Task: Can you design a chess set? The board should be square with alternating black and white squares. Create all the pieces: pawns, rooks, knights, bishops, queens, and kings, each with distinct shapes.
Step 2048:
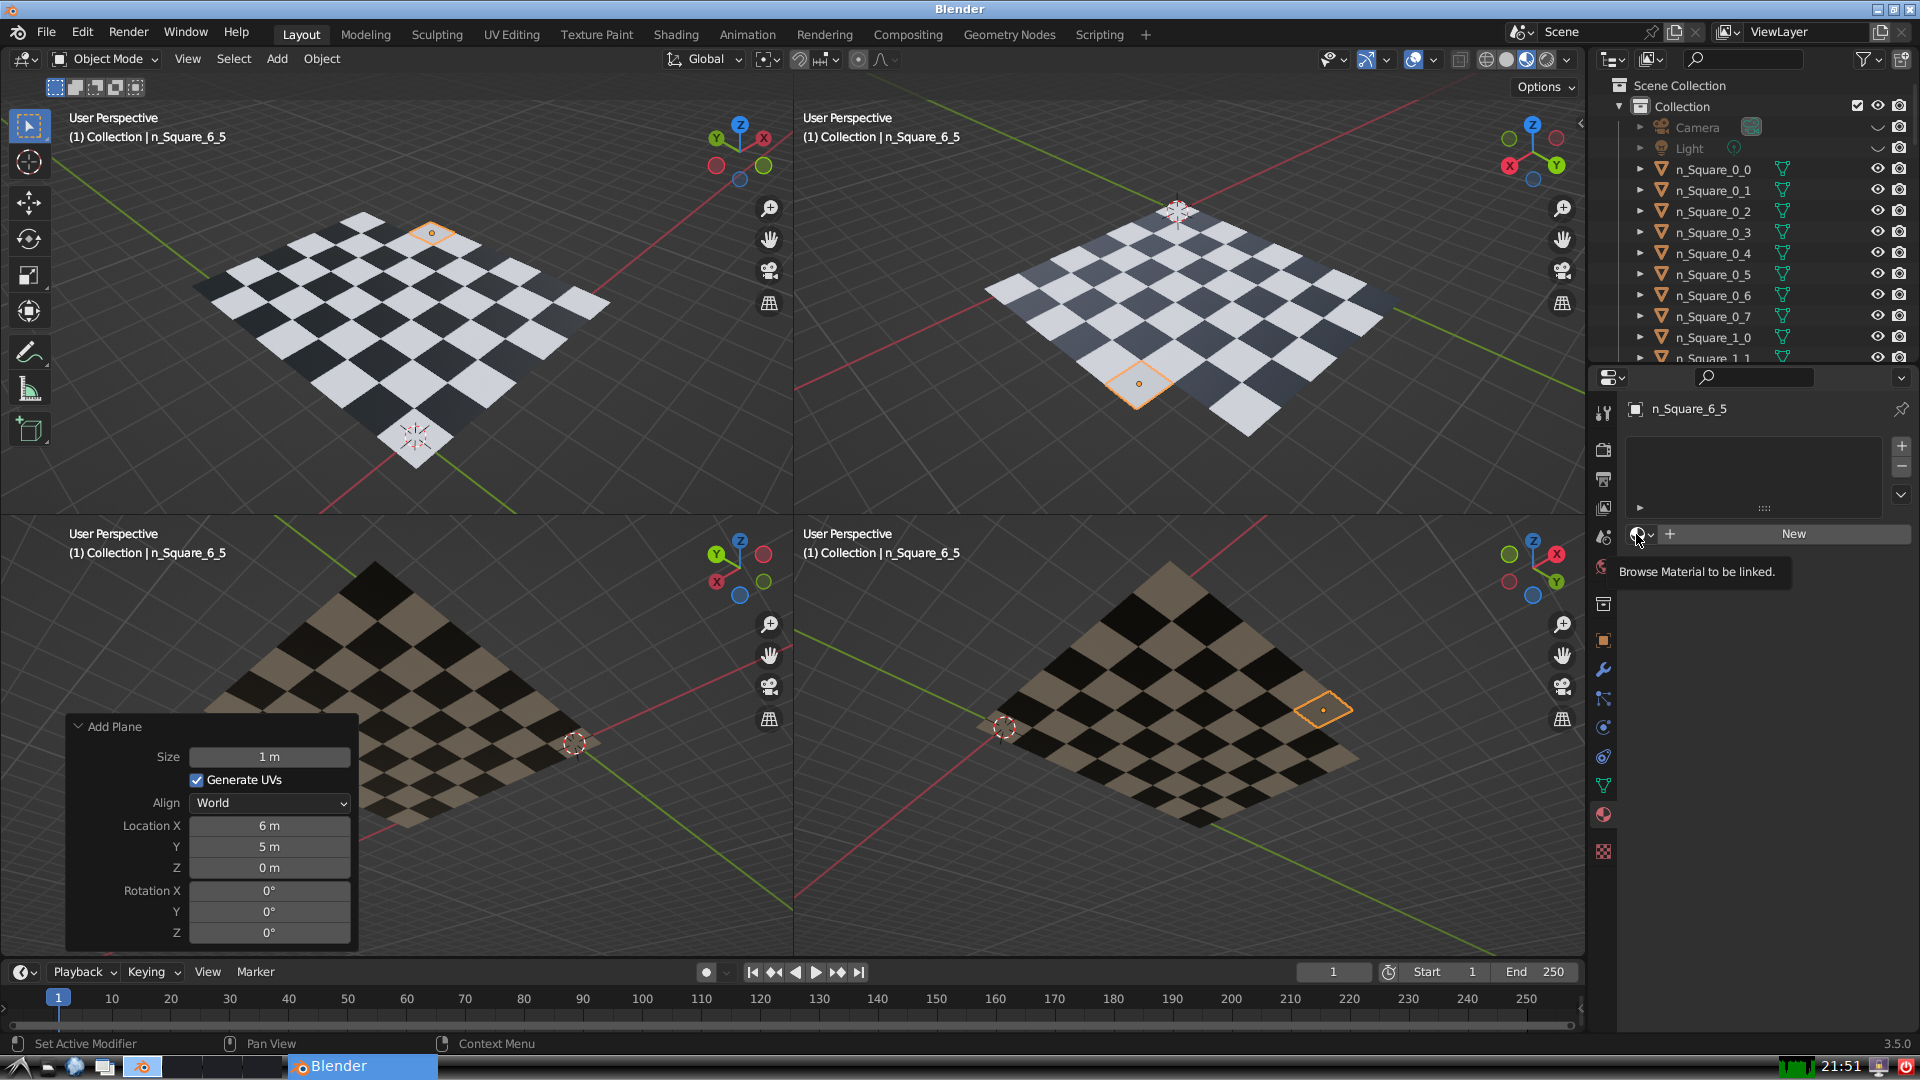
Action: click: no